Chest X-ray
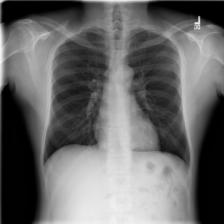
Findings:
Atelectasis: negative
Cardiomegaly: negative
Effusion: negative
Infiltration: negative
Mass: negative
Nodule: negative
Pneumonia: negative
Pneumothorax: negative
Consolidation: negative
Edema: negative
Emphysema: negative
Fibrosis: negative
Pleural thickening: negative
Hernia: negative